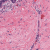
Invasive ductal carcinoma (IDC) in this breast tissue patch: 0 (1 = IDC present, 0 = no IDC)